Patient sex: F
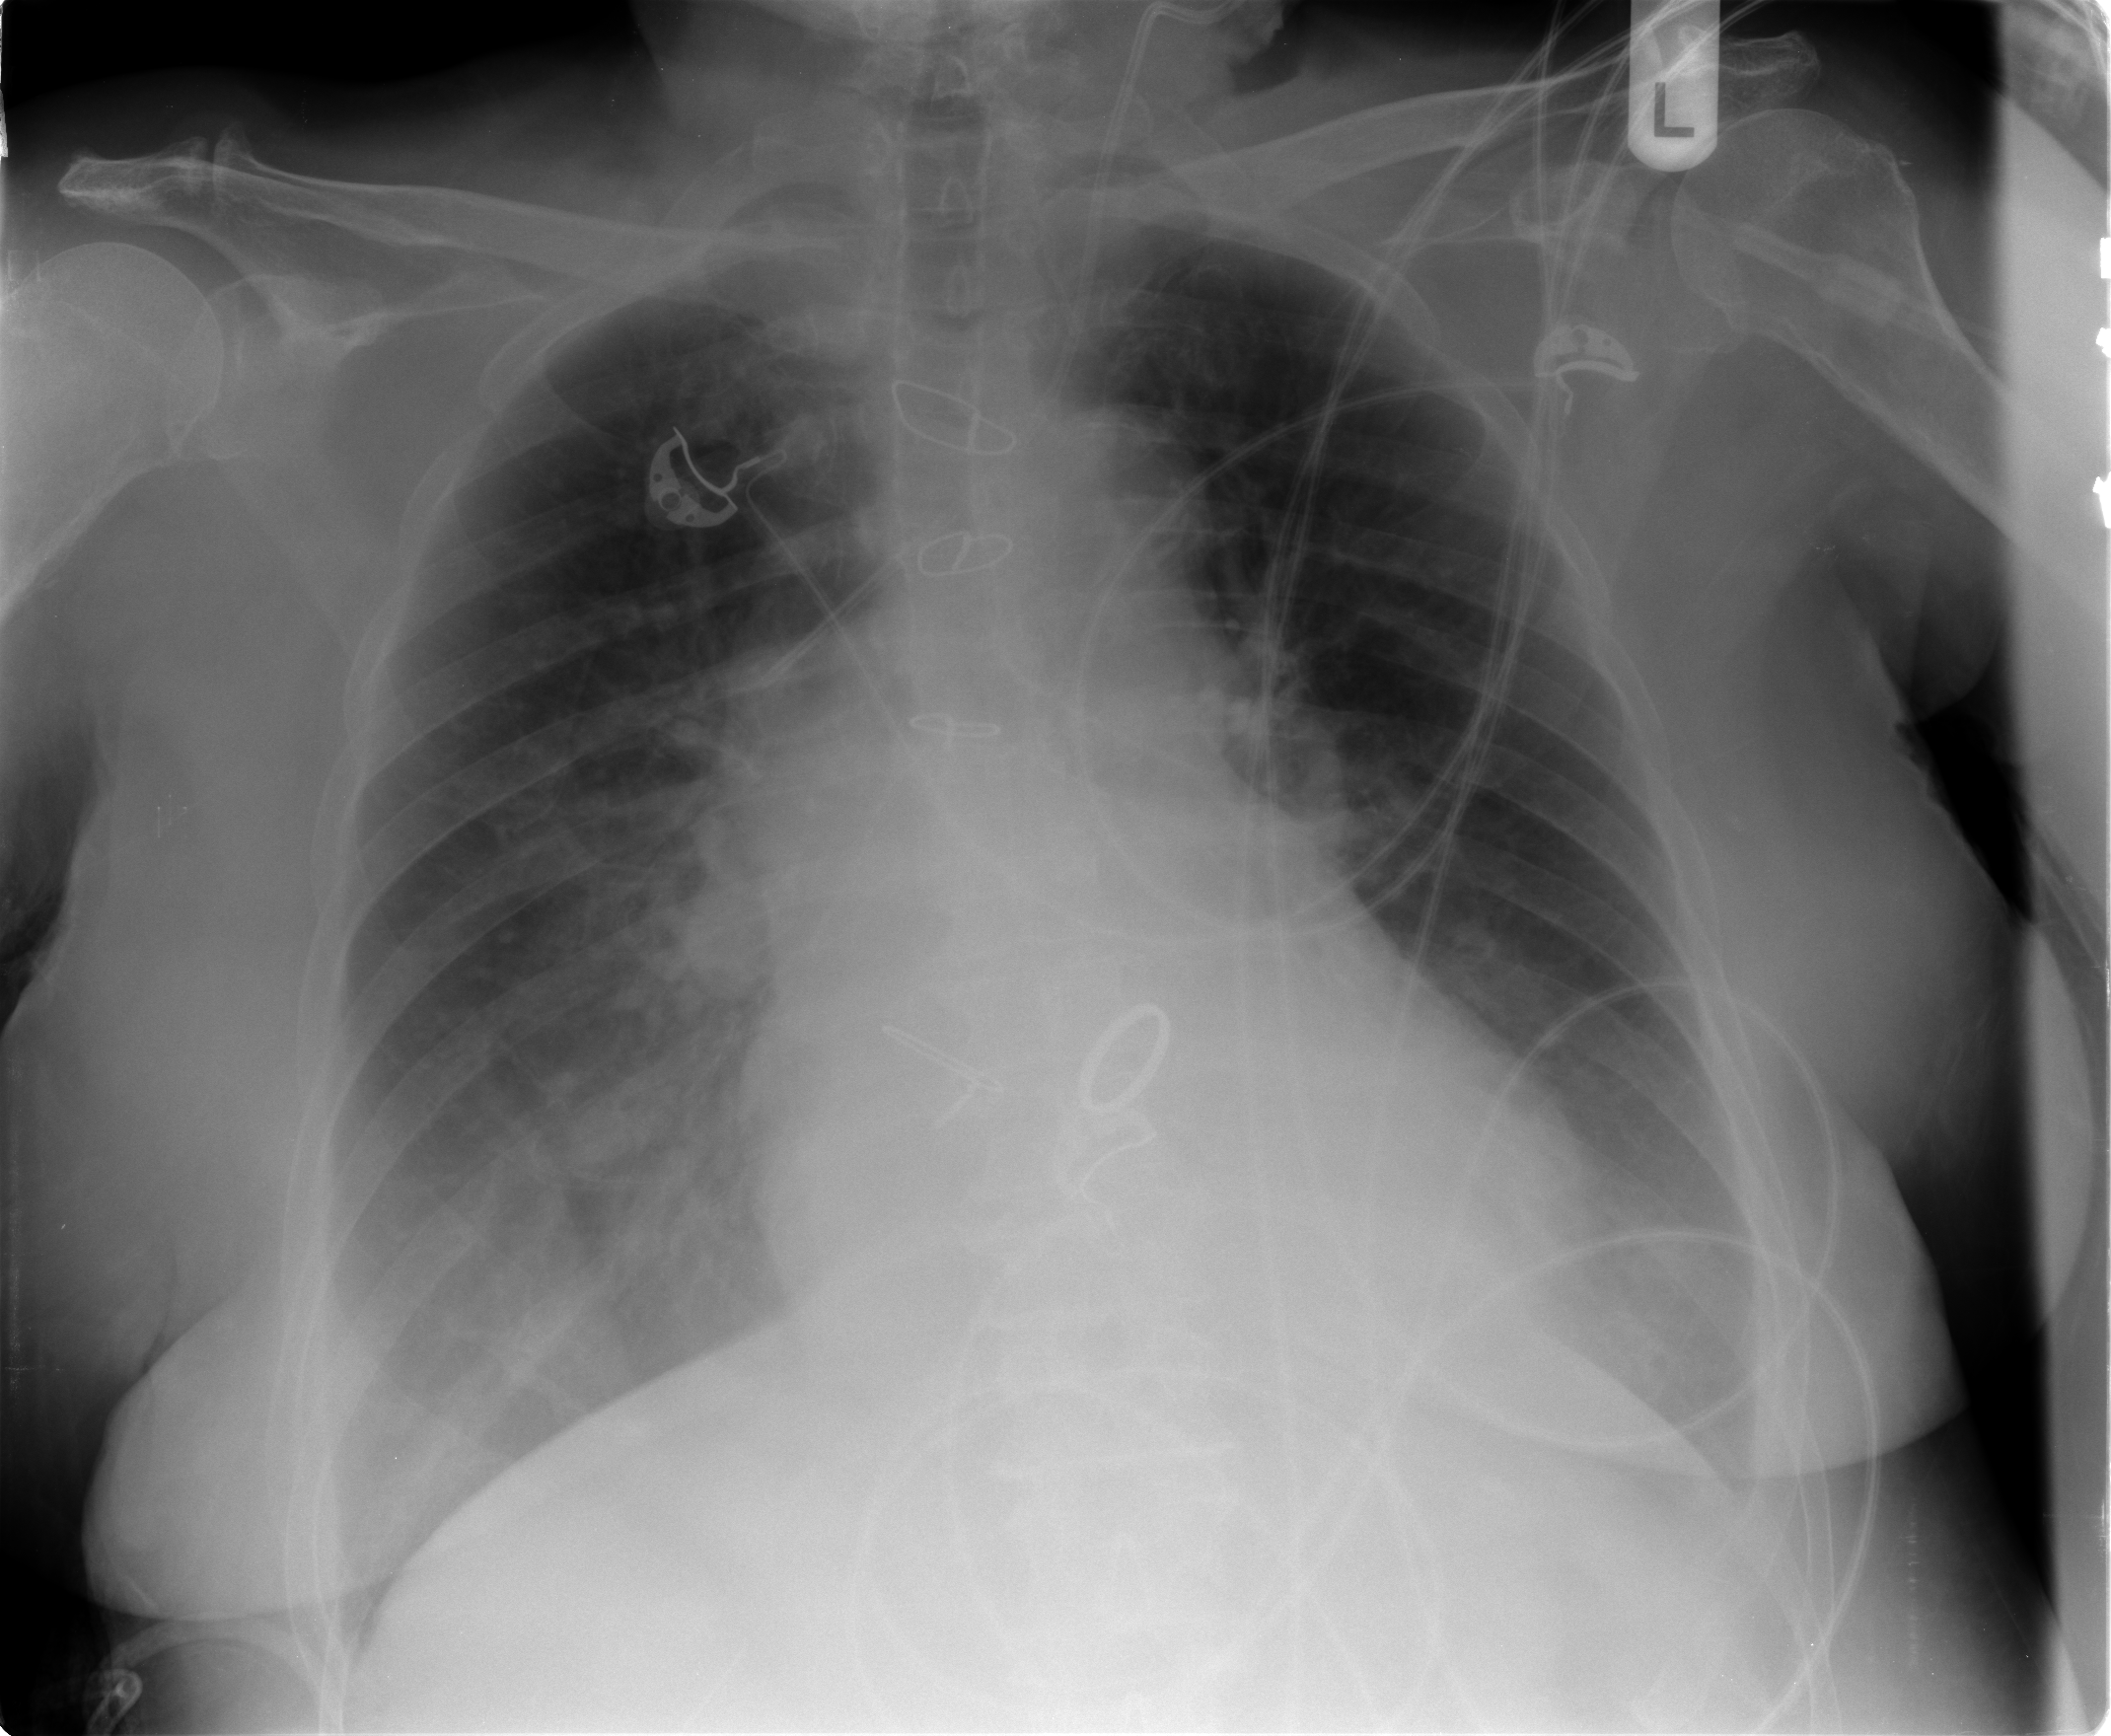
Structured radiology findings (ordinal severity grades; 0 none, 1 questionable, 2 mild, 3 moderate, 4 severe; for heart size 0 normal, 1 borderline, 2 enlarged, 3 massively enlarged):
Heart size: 2
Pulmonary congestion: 2
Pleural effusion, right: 0
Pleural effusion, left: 1
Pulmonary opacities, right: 1
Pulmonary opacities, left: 0
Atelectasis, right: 0
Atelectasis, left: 0